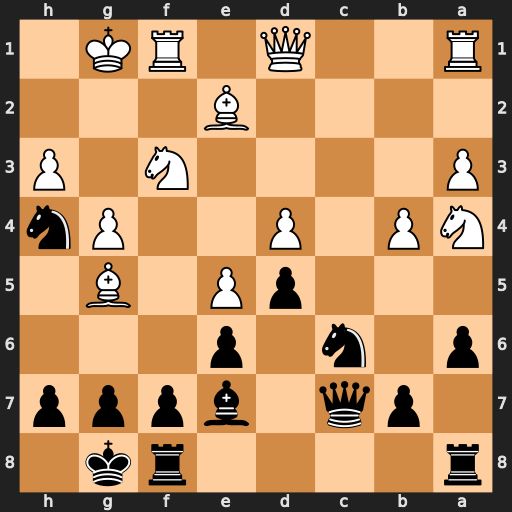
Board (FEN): r4rk1/1pq1bppp/p1n1p3/3pP1B1/NP1P2Pn/P4N1P/4B3/R2Q1RK1
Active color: b
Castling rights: -
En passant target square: -
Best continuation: Nxf3+ Rxf3 Bxg5